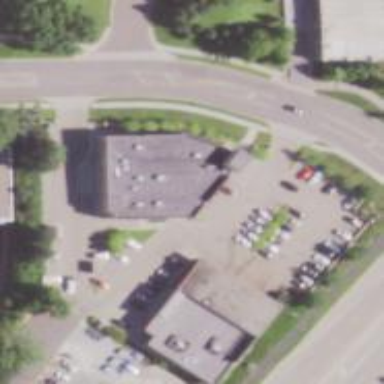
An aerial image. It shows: Pharmacy providing healthcare services.